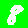
Digit: 8